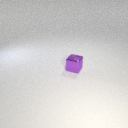
small purple metal cube